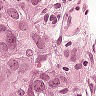
Metastatic tissue present: yes